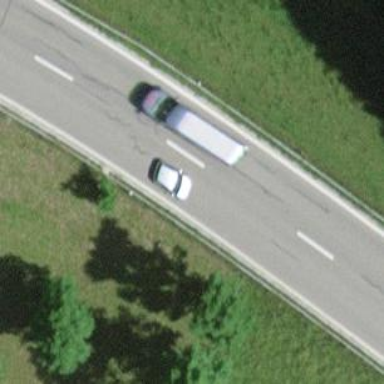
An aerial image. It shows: Asphalt motorway of trunk classification.